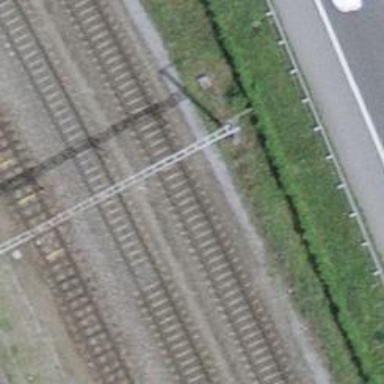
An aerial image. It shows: Single railway track with electrified contact line.